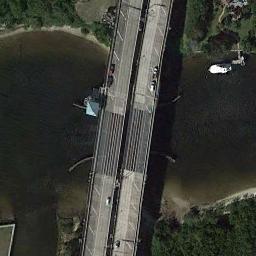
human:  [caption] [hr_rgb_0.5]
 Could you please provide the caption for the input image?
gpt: There is a bridge over the river with many trees beside .

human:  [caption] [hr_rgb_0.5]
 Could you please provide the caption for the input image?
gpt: Two bridges built on a dark blue river and some green plants on both sides of the river .

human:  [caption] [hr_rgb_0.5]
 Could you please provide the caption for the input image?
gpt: Most of the area the bridge crosses is bare land .

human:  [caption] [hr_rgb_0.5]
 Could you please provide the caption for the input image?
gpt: Two parallel bridges connect the green fields on both sides of the turquoise water  There are many cars on the bridge .

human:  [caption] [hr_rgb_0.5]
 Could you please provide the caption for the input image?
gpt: Many trees are around the bridge .